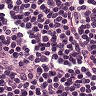
Metastatic tissue present: no